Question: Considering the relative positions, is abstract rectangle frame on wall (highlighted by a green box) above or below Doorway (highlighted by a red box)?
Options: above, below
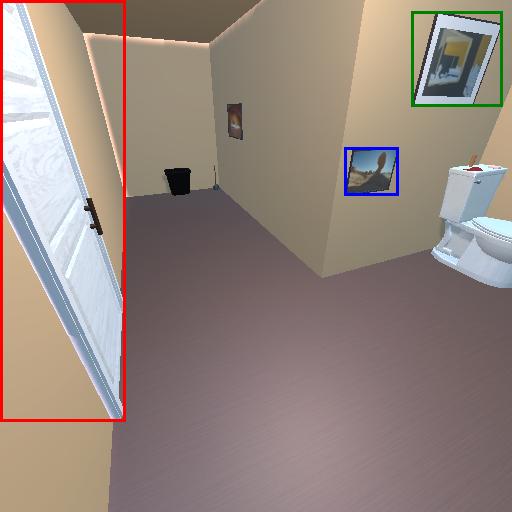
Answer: above